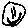
Label: smiley face